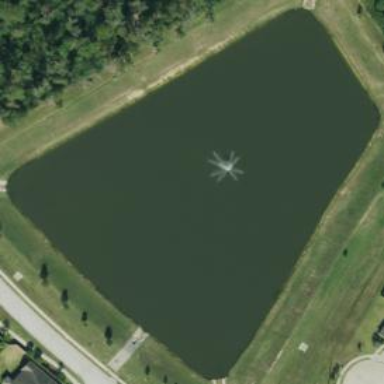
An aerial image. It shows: Retention basin containing natural water.